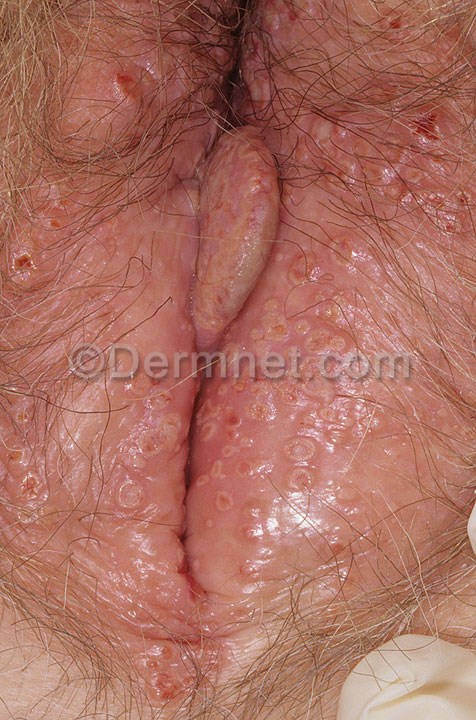
Disease: Herpes HPV and other STDs Photos